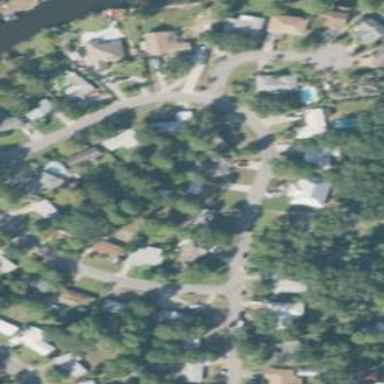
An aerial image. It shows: Single-family residential area.